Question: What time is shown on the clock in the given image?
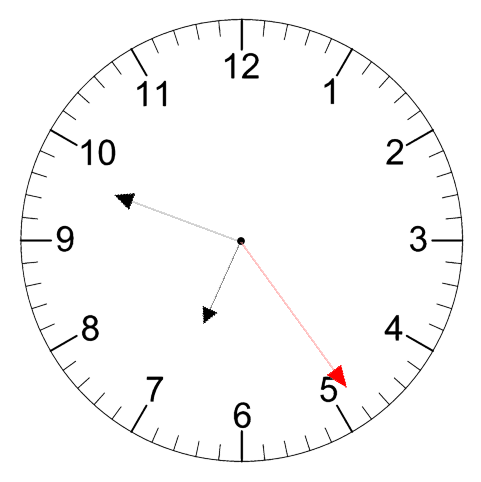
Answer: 06:48:24